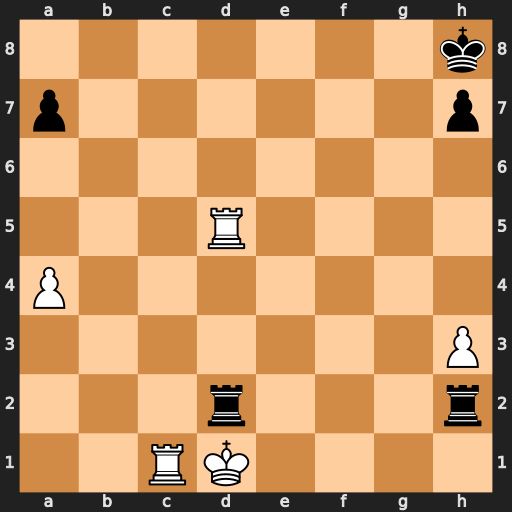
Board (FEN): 7k/p6p/8/3R4/P7/7P/3r3r/2RK4
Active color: w
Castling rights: -
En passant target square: -
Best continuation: Rxd2 Rh1+ Kc2